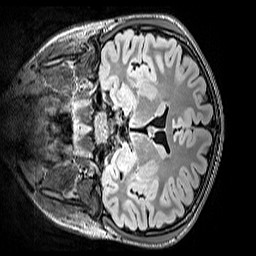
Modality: FLAIR
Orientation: coronal
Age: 11
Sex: male
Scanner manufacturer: siemens
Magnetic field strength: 3 T
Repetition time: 5 s
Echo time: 0.388 s